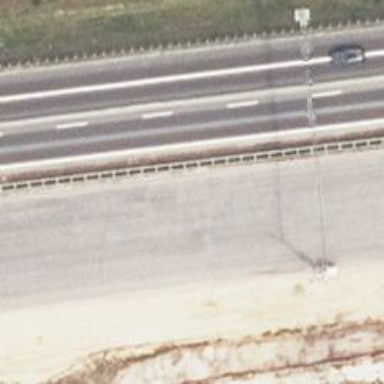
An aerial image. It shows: Trunk highway.